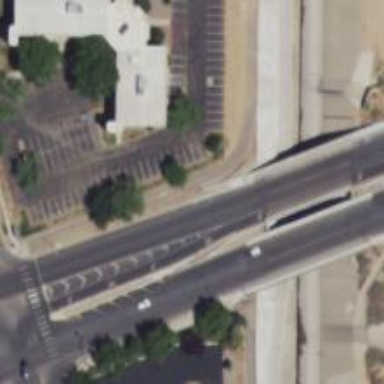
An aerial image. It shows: Secondary road with bridge.